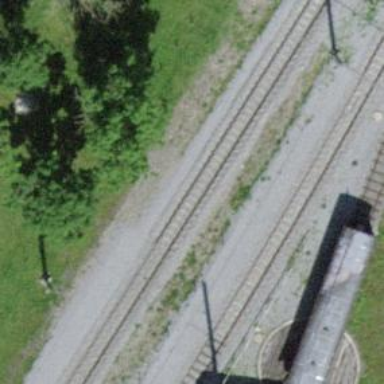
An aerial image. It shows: Abandoned railway yard with one track. The area is electrified with contact line.